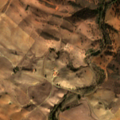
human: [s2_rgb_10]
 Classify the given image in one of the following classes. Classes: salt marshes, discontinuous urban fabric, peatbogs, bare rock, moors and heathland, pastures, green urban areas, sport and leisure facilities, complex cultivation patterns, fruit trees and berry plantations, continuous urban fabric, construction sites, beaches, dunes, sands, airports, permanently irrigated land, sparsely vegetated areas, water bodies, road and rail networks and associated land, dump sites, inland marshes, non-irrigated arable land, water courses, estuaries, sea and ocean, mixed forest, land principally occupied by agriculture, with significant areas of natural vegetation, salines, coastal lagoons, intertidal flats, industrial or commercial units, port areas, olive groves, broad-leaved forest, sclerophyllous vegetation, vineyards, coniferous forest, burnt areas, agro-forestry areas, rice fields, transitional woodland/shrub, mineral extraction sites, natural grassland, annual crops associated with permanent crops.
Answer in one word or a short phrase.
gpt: non-irrigated arable land, land principally occupied by agriculture, with significant areas of natural vegetation, sclerophyllous vegetation